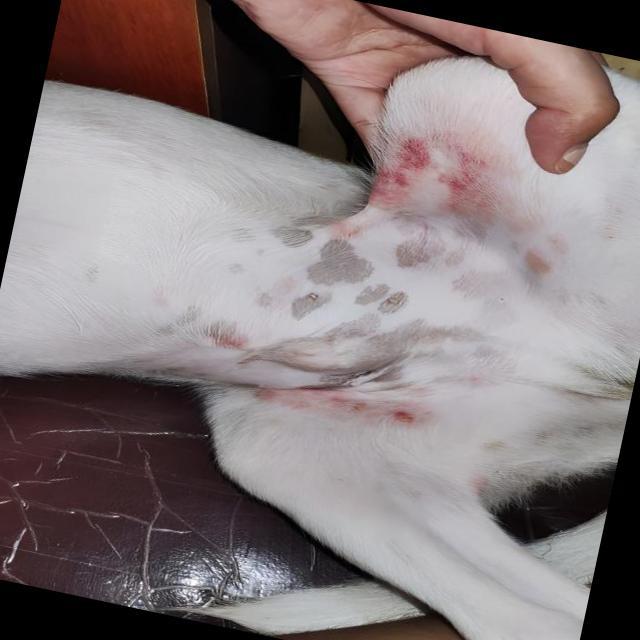
Canine dermatitis — inflammation of the skin presenting with erythema, pruritus, papules, and excoriation. May be allergic, contact, or atopic in origin.